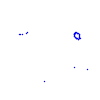
Particle: kaon